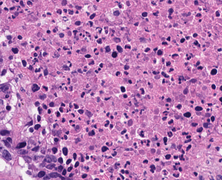
Tumor epithelial tissue: yes
Tumor-associated stroma tissue: no
Normal tissue: no